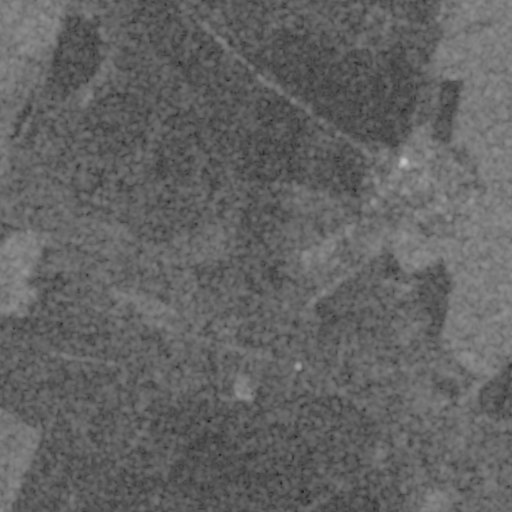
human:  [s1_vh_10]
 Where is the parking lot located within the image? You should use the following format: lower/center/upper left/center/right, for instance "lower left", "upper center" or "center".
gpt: The parking lot is located in the upper right of the image.
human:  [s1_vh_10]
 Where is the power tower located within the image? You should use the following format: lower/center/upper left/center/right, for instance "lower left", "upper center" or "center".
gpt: The power tower is located in the lower left of the image.
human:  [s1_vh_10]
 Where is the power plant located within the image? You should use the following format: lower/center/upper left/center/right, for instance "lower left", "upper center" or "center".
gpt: There is no power plant in the image.

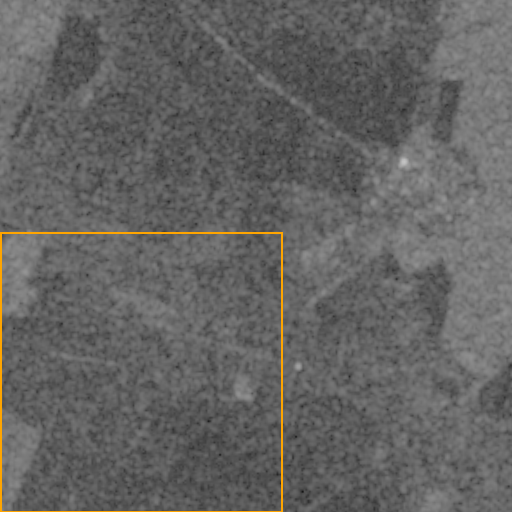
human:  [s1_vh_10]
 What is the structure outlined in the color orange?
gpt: The structure outlined in orange is a crop field.
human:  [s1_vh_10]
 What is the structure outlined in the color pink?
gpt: There is no pink outline.